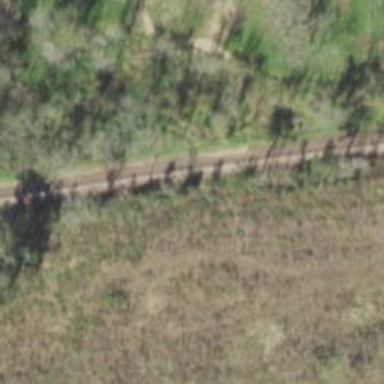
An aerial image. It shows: Railway track.